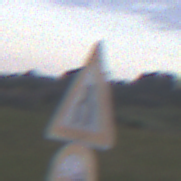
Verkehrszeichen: VerengteFahrbahn
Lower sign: Ueberholverbot
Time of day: SunriseSunset
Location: Outdoor (Nature)
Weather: PartlyCloudy
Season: NotSpecified
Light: Natural